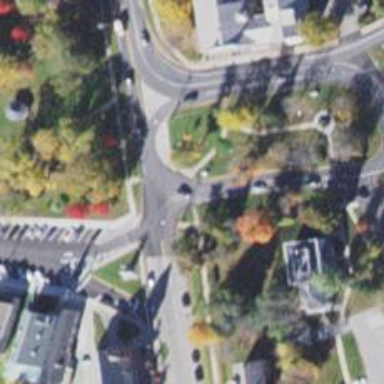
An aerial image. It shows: Circular junction with asphalt trunk road.